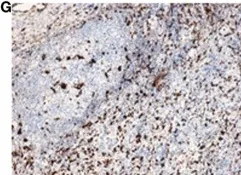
Pituitary gland serial sections from a representative area of the patient's pituitary biopsy. Pituitary gland serial sections from a representative area of the patient's pituitary biopsy, showing the most relevant immune-histopathological findings. Note the germinal center consisting of CD20+ B cells and peripheral CD3+ T cells (classified as T lymphocytes). Both CD4+ (helper) and CD8+ (cytotoxic) lymphocytes were found, as well as abundant macrophages (CD68+). T-regulatory cells were present in germinal centers and in the periphery (Foxp3+ and PD1+). Interleukin (IL)-17 staining was found not only in infiltrating lymphocytes but also in cells of pituitary origin in both hypophysitis and normal pituitary (data not shown). CD68. Sections. Are shown as 10x.
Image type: pathology (immunostaining)